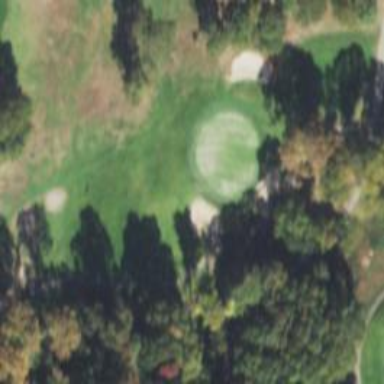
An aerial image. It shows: View of golf hole.